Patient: sex M, age 43
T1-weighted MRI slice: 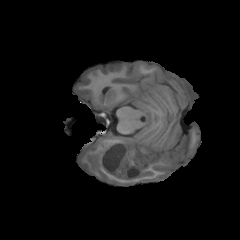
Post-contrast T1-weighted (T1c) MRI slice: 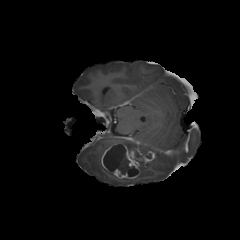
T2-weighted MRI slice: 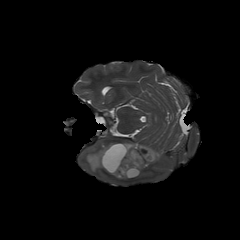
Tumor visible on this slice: yes
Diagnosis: Glioblastoma, IDH-wildtype
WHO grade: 4